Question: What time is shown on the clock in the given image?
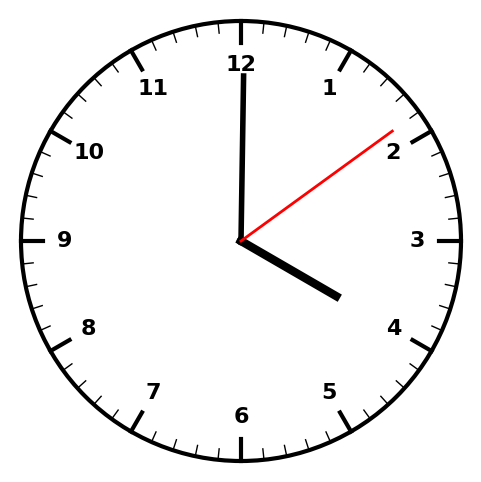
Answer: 04:00:09